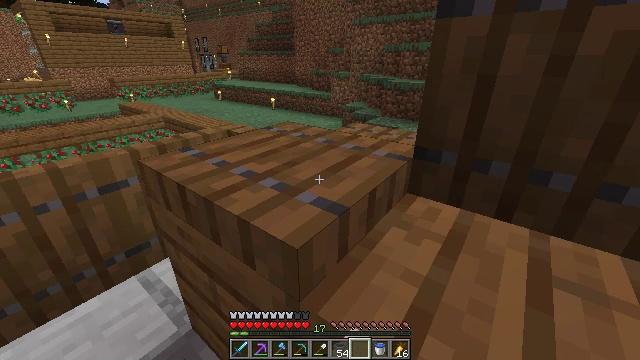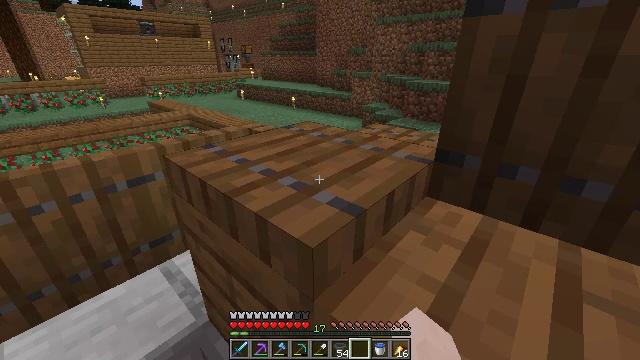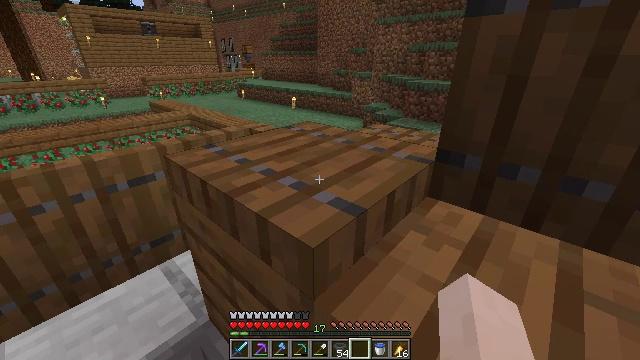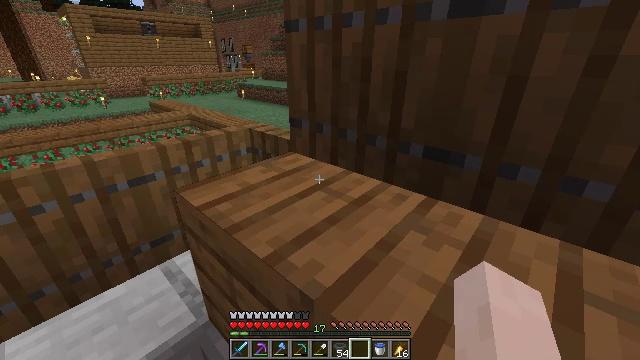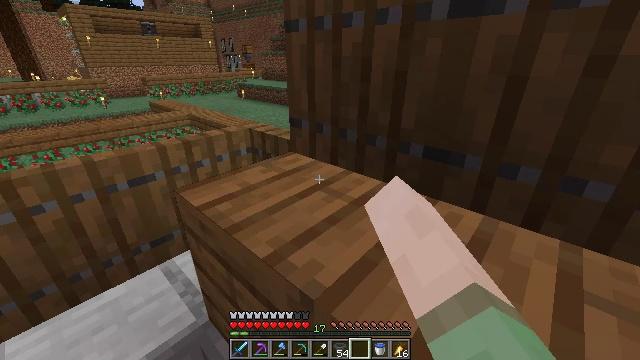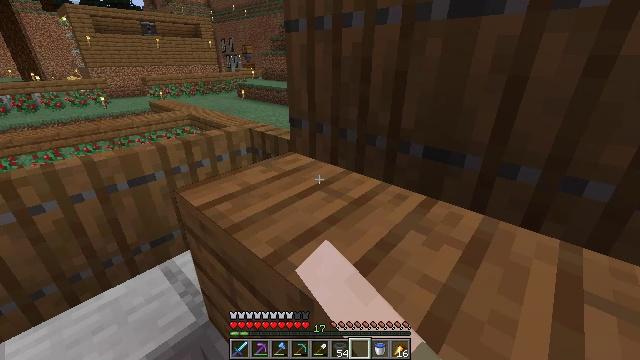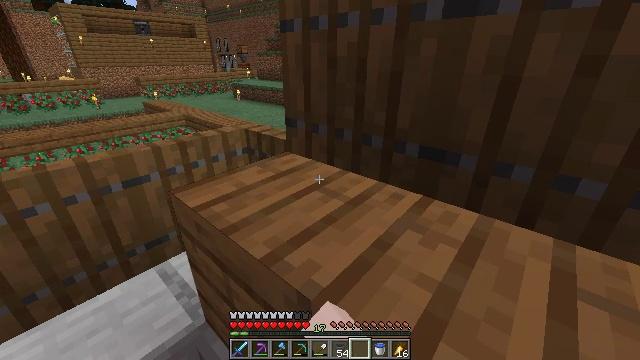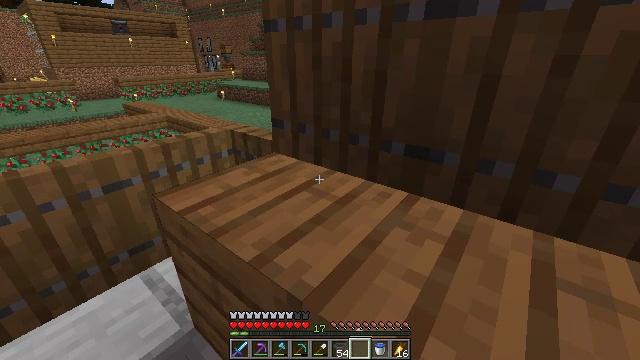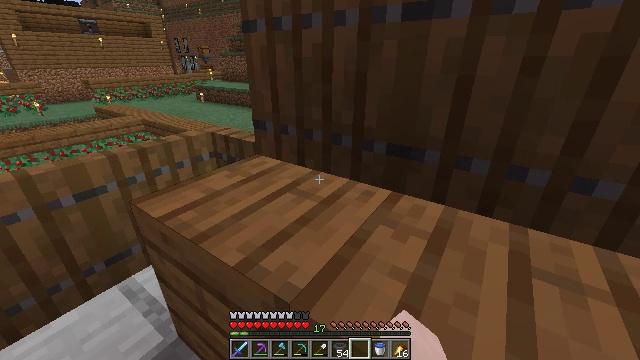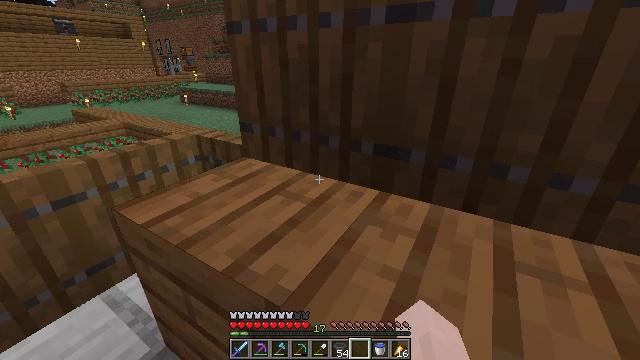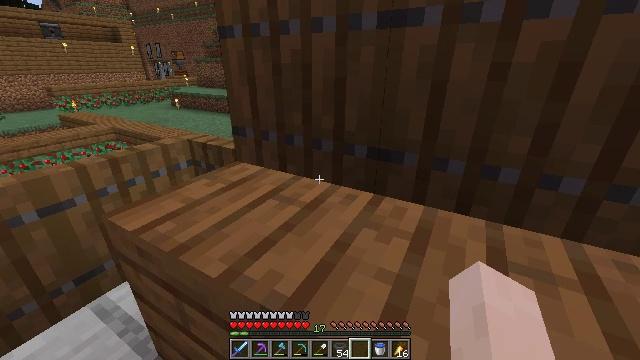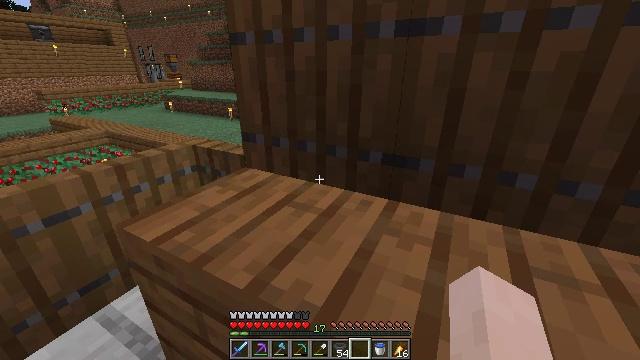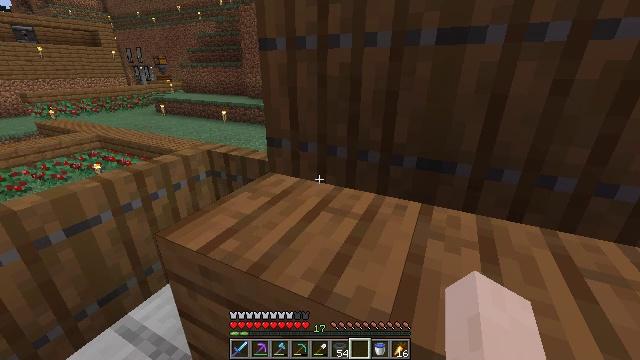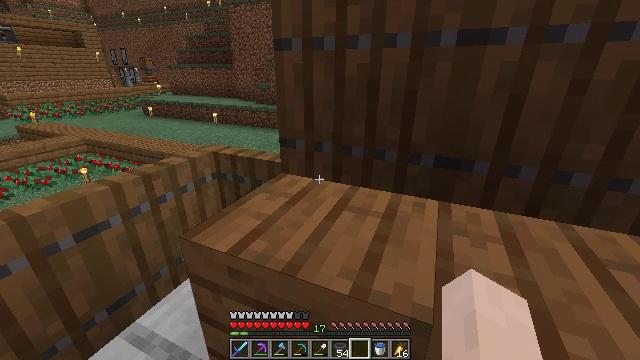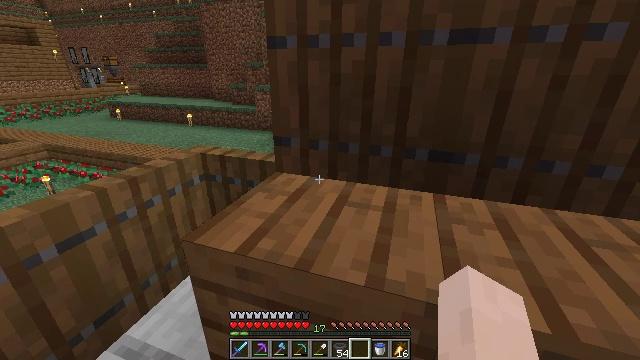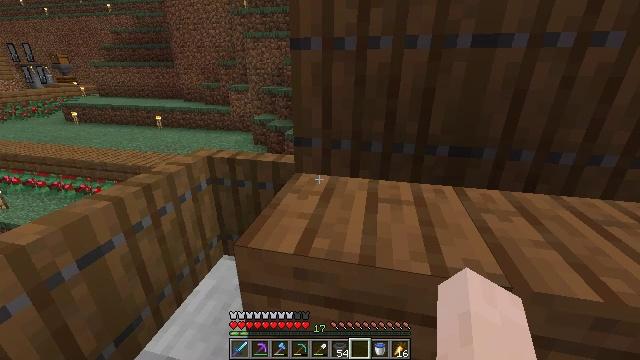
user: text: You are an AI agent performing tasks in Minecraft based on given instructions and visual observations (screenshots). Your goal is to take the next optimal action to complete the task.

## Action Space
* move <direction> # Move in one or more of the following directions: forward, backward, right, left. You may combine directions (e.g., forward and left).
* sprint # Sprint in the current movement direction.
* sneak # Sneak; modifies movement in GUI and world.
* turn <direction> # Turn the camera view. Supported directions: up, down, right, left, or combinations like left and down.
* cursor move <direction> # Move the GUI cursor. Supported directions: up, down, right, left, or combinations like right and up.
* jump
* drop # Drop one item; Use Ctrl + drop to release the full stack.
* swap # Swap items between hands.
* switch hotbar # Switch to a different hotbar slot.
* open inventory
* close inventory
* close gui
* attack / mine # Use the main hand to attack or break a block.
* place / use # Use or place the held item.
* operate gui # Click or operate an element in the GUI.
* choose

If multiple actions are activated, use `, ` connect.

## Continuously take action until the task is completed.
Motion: motion action
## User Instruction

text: Break spruce planks from a structure.
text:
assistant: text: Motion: turn left
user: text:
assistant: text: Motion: no_op
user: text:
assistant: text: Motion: use / place
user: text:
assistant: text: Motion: use / place
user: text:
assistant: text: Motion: use / place
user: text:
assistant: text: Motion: no_op
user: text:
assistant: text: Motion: turn right
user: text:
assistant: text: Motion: turn right
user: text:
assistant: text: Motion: turn right
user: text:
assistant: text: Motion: move left, turn right
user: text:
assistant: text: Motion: move left, turn right
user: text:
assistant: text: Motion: move left, turn right
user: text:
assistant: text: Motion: move left, turn right
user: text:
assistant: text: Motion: move left, turn right
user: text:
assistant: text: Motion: move left, turn right
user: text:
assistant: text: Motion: move left, turn right
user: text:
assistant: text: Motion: move left, turn right
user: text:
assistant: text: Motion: turn right
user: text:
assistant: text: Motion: turn right
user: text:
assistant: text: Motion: turn right
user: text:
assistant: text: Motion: turn right
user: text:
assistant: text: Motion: turn right
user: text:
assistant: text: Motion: turn right
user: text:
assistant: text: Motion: turn right
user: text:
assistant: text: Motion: turn right
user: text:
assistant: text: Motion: turn right
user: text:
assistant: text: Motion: move forward
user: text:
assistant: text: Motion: move forward, turn right
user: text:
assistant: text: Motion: move forward, turn right and down
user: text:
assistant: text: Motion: move forward, turn right